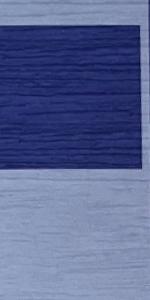
Label: Empty